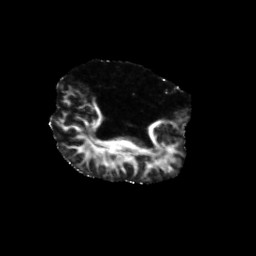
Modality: FA
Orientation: axial
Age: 48
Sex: male
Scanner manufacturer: siemens
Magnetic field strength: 3 T
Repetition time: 5.47 s
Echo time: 0.0854 s